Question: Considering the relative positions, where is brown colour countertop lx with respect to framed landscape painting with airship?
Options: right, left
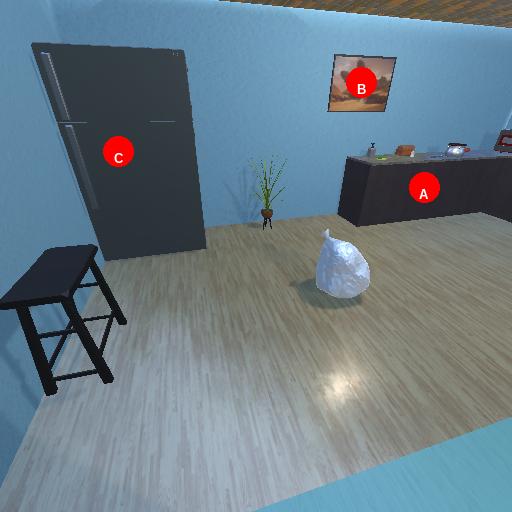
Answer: right